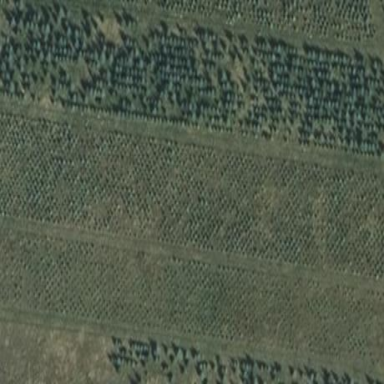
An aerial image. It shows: Orchard.